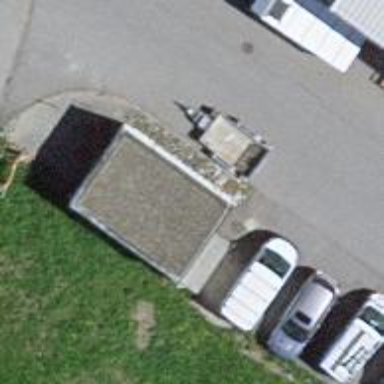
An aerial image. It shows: Building serving as substation.